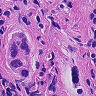
Metastatic tissue present: yes